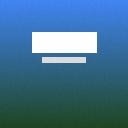
Screen state: on